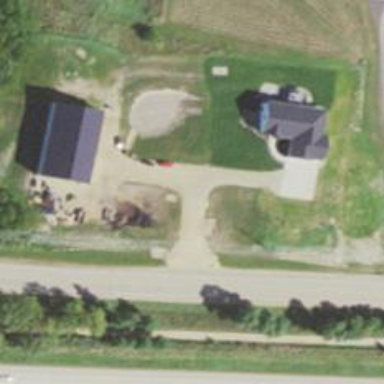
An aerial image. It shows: Driveway.